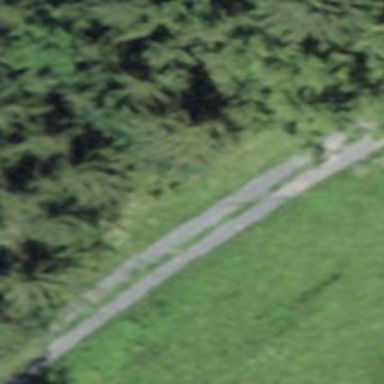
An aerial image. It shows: Unpaved track with grade2 quality type.